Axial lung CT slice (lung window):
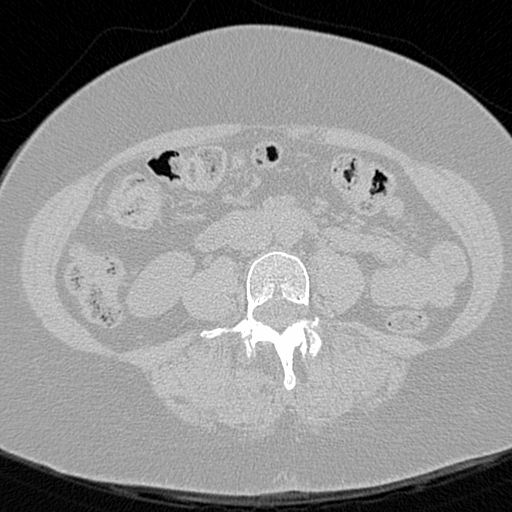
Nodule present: no